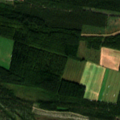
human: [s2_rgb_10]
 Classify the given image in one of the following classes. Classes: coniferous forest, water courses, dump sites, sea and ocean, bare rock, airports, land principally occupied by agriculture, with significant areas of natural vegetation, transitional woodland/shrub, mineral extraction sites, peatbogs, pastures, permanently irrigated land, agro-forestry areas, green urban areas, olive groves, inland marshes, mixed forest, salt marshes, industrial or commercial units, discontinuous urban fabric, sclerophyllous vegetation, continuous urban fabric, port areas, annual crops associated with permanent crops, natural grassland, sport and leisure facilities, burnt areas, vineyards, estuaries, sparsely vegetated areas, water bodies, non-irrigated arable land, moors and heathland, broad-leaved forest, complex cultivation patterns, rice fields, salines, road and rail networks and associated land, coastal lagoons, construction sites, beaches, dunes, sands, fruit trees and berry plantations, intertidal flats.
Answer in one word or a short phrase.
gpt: non-irrigated arable land, broad-leaved forest, coniferous forest, mixed forest, transitional woodland/shrub